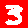
Digit: 3